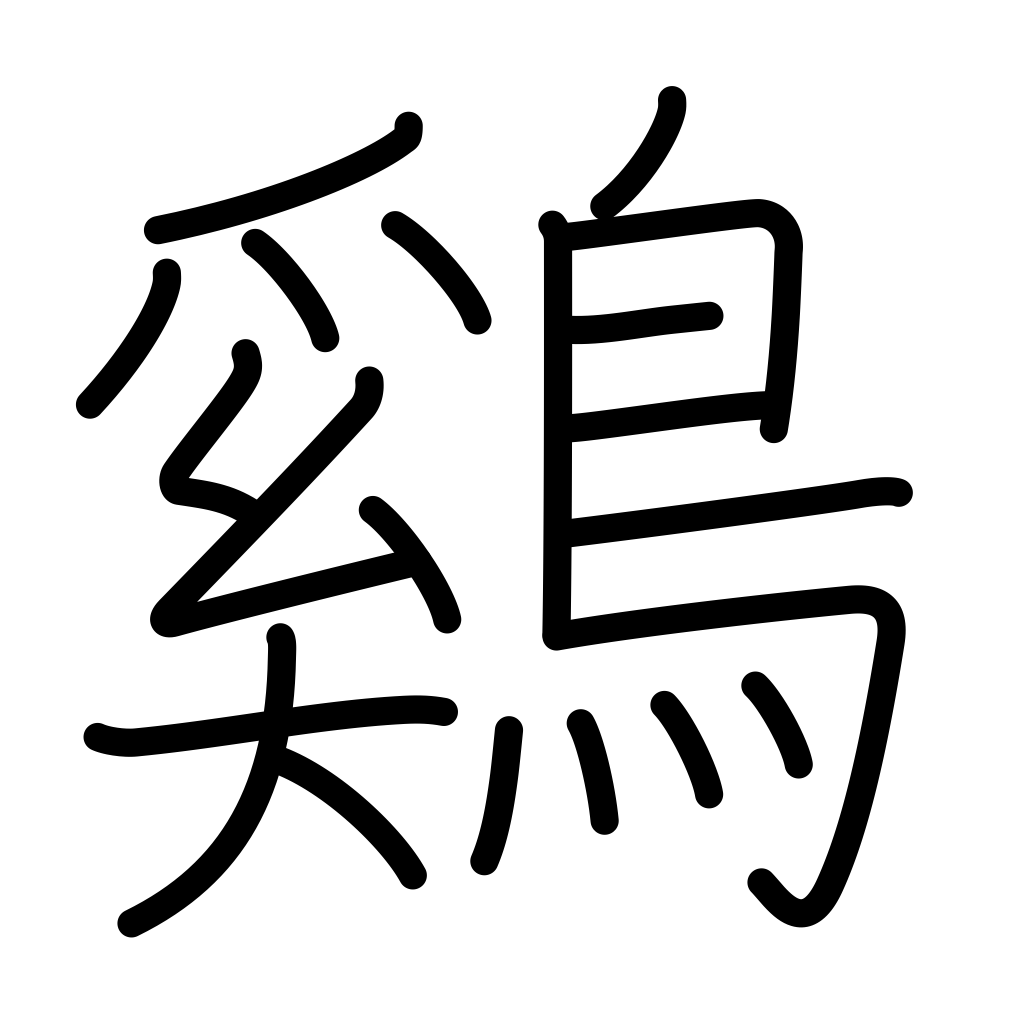
Meaning: chicken